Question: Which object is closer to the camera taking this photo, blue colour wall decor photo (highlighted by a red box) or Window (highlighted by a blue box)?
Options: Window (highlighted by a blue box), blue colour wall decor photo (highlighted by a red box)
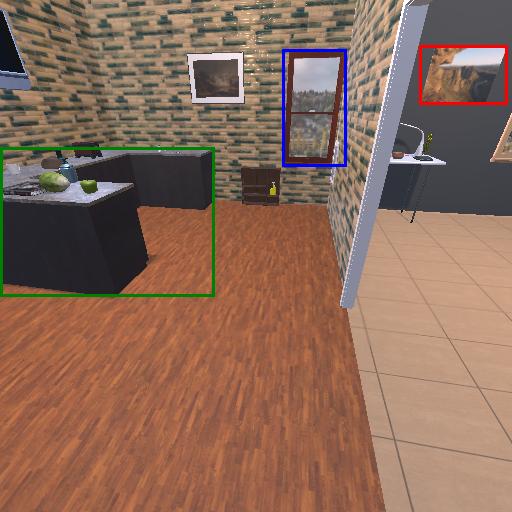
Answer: Window (highlighted by a blue box)